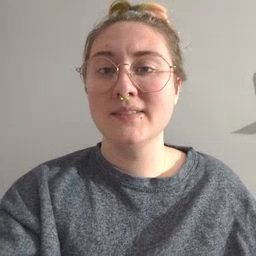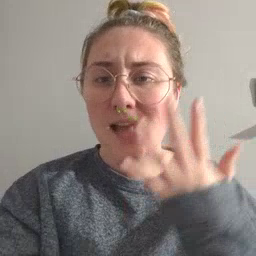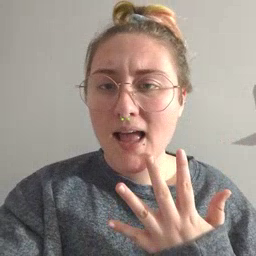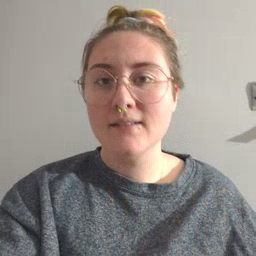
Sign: sad